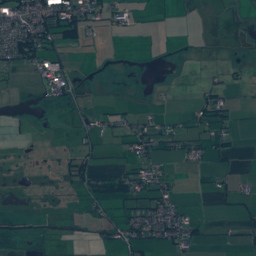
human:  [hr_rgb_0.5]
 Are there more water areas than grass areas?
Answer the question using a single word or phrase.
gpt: no

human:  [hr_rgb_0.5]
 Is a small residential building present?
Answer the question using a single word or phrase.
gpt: yes

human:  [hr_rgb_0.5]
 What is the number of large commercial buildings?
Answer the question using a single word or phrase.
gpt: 0

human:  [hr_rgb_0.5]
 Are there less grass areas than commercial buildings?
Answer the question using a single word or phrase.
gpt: no

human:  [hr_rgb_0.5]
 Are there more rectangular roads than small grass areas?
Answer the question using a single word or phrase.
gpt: no

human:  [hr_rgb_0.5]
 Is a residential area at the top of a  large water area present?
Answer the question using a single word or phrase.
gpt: yes

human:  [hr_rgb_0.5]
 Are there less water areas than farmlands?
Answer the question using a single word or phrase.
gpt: no

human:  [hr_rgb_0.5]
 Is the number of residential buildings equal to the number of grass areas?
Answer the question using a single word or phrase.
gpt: no

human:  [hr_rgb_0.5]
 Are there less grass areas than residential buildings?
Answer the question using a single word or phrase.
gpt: yes

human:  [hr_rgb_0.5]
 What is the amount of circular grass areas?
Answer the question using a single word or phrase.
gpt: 0

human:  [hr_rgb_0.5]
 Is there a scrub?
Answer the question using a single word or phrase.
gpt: yes

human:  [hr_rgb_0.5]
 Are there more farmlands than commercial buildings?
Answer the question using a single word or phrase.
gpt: no

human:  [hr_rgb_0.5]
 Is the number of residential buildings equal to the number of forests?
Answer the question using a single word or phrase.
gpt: no

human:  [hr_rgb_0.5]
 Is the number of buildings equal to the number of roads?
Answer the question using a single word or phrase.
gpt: no

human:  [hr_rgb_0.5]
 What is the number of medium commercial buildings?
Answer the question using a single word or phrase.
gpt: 3

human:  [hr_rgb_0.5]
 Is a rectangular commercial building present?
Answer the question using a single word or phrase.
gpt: yes

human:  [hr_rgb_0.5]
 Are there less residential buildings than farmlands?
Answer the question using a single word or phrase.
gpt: no

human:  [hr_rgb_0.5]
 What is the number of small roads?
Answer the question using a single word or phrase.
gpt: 142

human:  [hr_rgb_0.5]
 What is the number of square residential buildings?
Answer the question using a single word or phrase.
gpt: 3

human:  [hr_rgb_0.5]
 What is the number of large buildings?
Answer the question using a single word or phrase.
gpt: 1

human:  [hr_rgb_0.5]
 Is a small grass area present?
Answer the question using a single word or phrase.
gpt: yes

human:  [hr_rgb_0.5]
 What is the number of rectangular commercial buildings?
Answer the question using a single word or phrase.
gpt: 9

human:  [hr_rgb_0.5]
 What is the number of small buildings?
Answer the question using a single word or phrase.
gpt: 1317

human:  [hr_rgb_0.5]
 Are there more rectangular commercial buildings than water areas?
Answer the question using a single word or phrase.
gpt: no

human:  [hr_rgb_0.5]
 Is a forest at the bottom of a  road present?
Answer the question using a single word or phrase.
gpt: yes

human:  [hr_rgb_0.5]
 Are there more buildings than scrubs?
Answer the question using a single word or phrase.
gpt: yes

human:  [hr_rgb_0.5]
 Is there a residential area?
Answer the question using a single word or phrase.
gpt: yes

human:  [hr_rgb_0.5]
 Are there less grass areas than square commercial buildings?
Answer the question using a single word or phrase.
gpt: no

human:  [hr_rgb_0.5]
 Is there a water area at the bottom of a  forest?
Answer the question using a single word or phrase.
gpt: yes

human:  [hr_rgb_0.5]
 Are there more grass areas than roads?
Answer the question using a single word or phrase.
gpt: yes

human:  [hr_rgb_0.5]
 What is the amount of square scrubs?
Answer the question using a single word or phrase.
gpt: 0

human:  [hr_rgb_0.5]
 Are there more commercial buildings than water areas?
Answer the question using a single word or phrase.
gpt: no

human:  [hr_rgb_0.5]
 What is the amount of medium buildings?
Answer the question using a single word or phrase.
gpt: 12

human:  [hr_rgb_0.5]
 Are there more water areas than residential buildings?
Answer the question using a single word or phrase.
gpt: no

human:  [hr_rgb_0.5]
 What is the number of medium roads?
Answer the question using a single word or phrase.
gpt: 0

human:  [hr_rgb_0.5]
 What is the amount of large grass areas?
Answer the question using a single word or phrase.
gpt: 196